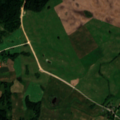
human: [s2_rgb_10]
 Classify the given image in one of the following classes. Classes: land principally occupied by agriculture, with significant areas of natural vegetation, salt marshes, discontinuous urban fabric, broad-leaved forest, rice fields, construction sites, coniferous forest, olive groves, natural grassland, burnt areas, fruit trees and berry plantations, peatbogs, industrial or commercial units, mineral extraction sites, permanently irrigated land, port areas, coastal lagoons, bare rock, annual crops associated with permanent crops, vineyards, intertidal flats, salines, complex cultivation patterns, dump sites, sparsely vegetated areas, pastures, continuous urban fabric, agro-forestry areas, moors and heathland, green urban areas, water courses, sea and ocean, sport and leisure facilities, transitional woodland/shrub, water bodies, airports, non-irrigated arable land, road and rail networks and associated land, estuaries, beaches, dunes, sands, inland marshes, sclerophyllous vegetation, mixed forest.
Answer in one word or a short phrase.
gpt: non-irrigated arable land, pastures, complex cultivation patterns, land principally occupied by agriculture, with significant areas of natural vegetation, mixed forest